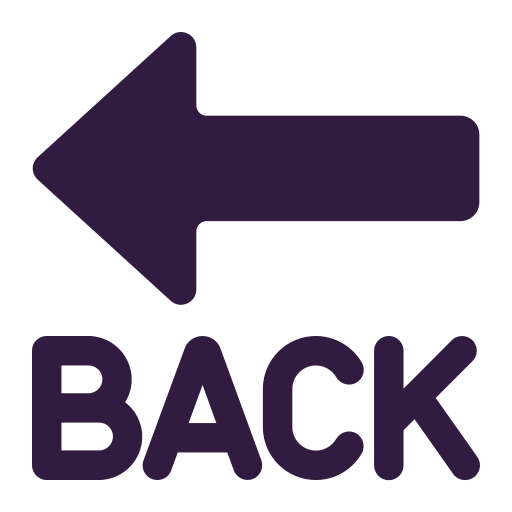
back arrow flat